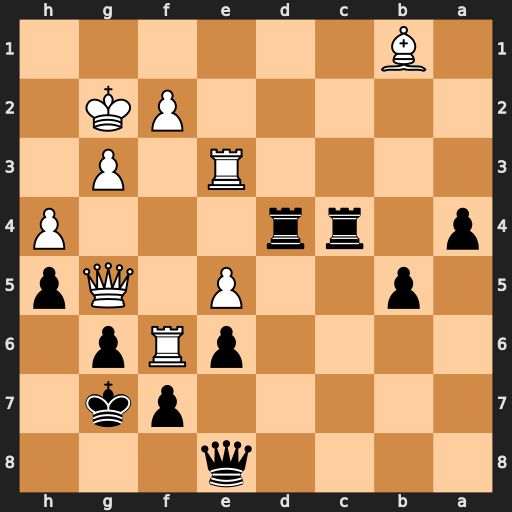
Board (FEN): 4q3/5pk1/4pRp1/1p2P1Qp/p1rr3P/4R1P1/5PK1/1B6
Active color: b
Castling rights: -
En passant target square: -
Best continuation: Rg4 Rxg6+ fxg6